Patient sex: M
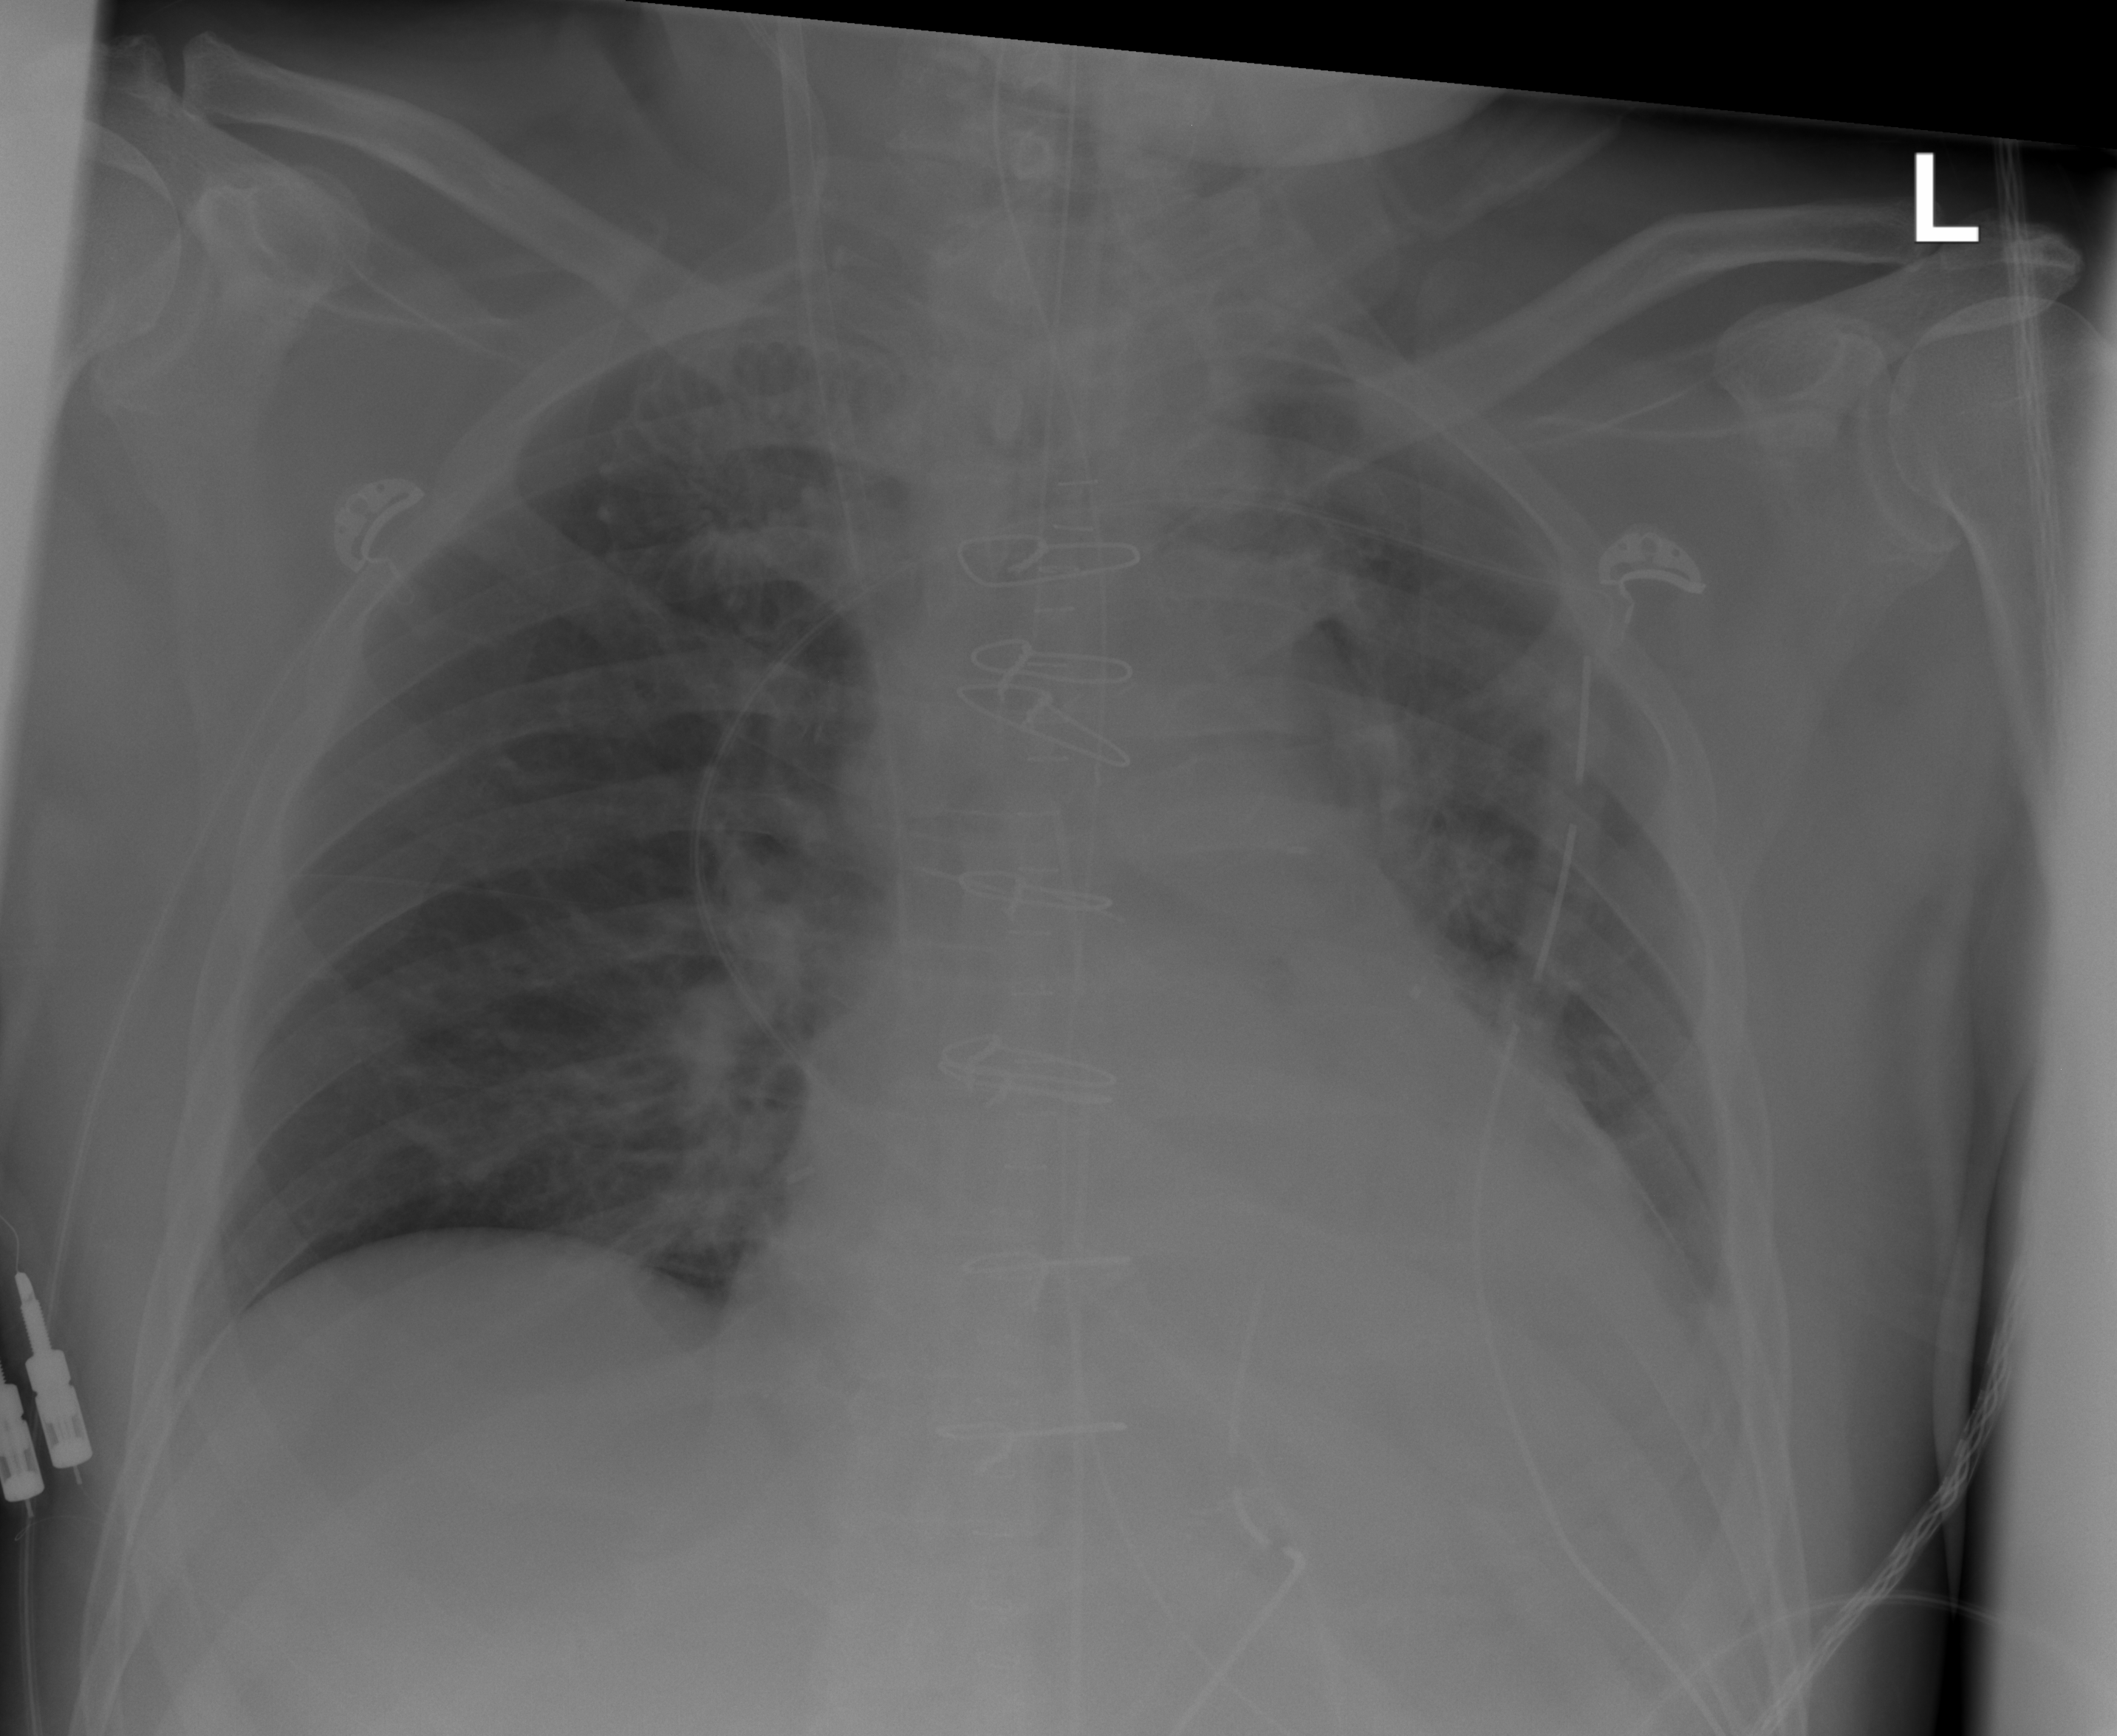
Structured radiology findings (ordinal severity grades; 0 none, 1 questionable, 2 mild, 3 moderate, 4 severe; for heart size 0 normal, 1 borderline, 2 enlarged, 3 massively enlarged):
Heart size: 2
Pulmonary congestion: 0
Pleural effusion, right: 0
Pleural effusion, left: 2
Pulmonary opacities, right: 0
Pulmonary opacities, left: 0
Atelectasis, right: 2
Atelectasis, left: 2